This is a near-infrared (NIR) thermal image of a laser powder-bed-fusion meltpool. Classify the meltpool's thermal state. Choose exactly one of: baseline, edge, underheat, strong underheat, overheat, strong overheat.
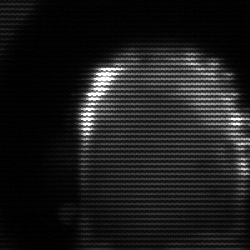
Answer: baseline